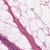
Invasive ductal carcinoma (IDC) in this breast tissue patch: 0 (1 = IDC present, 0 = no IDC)